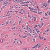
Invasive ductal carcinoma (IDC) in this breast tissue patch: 1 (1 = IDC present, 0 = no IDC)